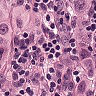
Metastatic tissue present: yes